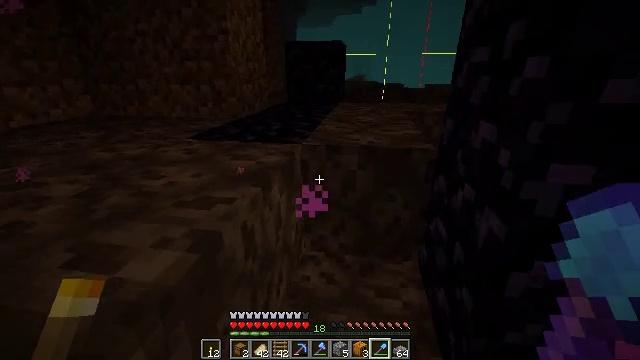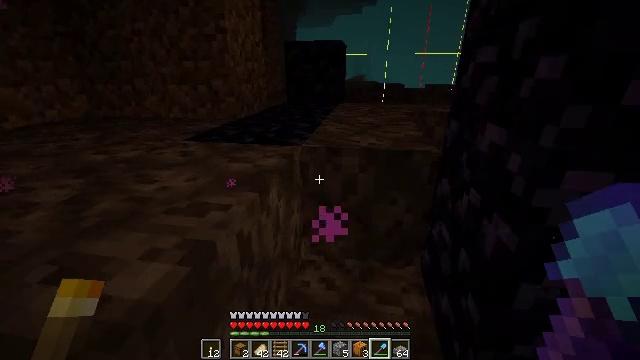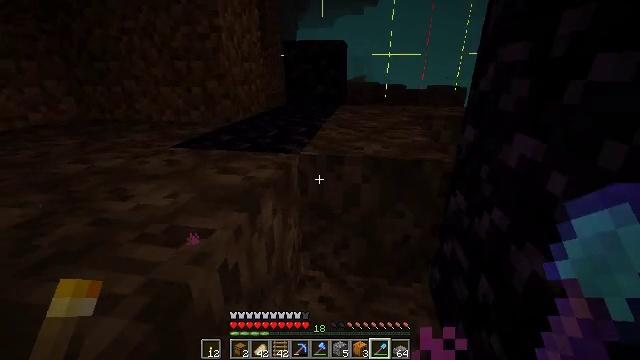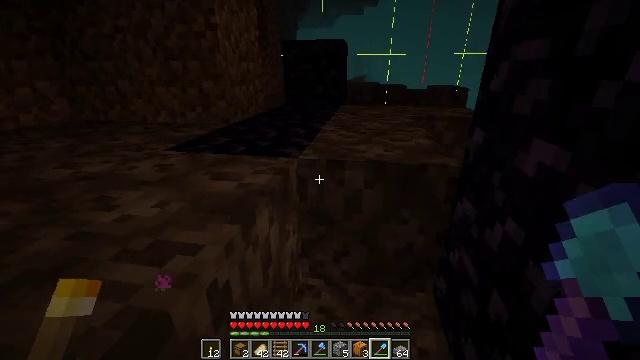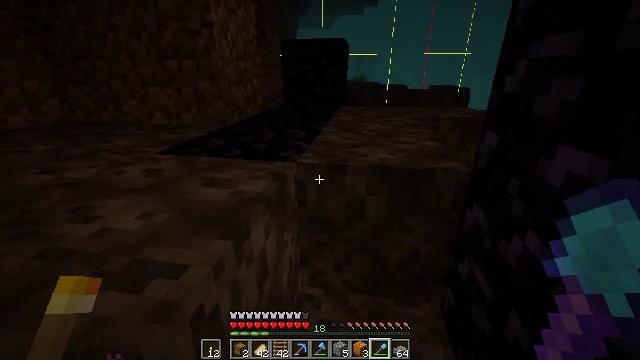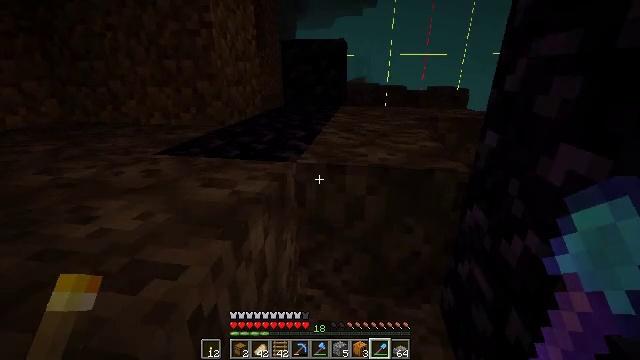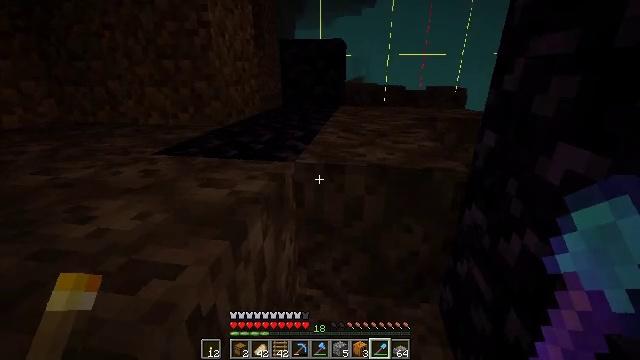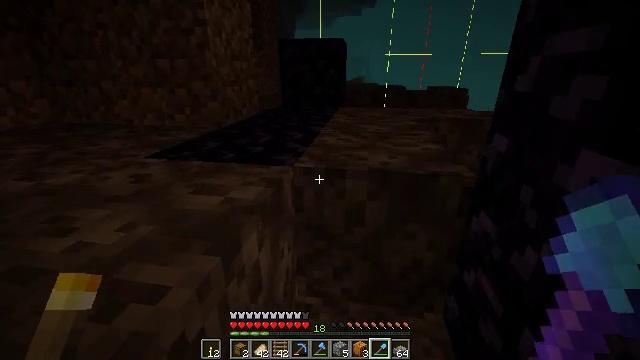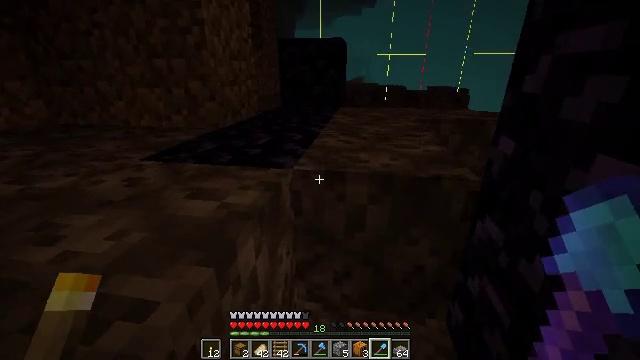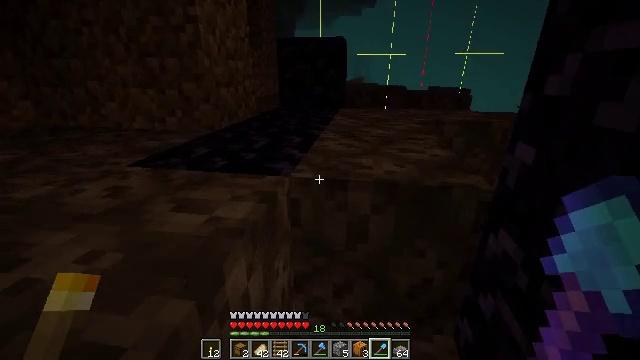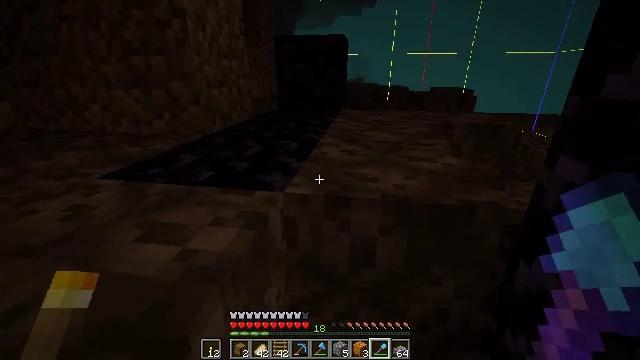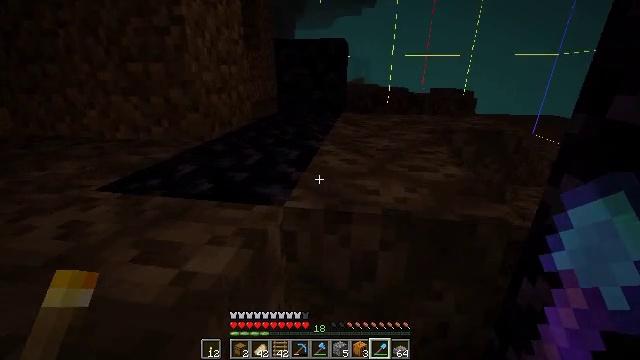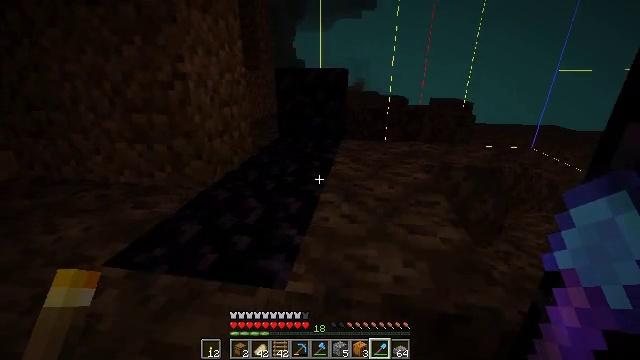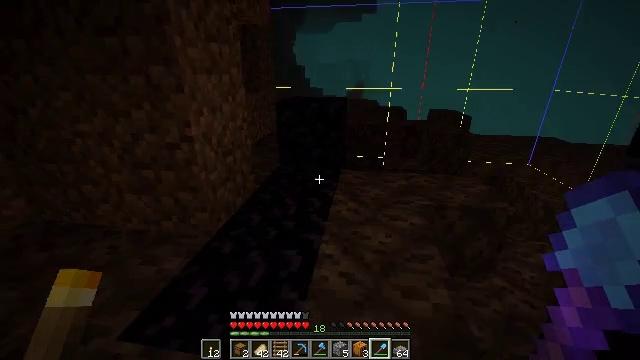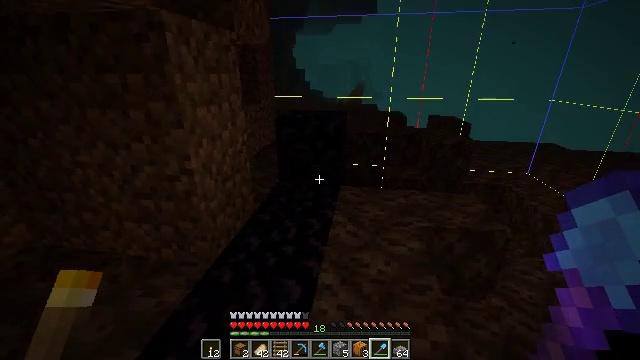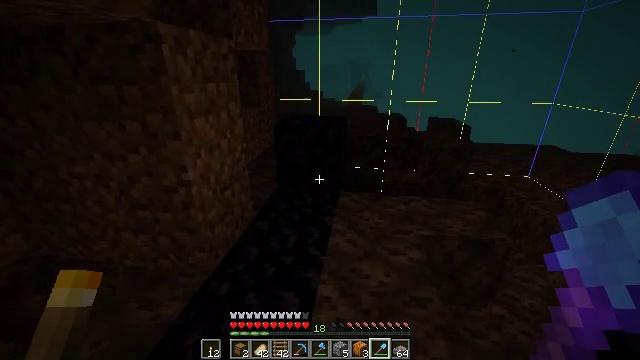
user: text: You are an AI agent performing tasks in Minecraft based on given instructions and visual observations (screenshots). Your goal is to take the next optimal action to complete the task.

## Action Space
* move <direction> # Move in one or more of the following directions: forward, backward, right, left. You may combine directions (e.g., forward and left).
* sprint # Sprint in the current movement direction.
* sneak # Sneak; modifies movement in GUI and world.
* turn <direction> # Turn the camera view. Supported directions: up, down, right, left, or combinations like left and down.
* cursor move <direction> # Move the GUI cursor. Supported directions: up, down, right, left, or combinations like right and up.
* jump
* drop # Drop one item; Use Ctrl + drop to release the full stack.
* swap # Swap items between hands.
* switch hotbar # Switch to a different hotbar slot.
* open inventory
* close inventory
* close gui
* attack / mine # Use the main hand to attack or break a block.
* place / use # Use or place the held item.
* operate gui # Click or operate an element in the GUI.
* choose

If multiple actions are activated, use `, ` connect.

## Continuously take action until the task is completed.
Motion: motion action
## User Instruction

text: Mine the soul sand in the Nether.
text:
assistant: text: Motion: move forward
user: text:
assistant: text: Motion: move forward
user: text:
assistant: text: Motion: move forward
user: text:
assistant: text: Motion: no_op
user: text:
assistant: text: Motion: no_op
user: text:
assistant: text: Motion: no_op
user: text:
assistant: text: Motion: move forward
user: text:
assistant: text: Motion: move forward
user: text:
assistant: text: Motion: move forward
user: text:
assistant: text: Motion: move forward
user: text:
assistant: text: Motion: move forward, jump
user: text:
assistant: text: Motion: move forward, jump
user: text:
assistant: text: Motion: move forward, jump
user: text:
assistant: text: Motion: move forward, jump
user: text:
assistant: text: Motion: move forward, jump
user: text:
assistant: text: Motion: move forward, jump
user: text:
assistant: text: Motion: move forward, jump
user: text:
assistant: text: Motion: move forward, turn right, jump
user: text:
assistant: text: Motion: move forward, turn right, jump
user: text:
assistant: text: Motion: move forward, turn right, jump
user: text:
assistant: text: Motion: move forward, jump
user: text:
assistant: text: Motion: move forward, turn right, jump
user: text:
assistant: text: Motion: move forward, turn right, jump
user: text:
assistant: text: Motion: move forward, turn right, jump
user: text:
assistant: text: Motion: move forward, turn right and down, jump
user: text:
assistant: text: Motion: move forward, turn right and down, jump
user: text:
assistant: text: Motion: move forward, turn right and down
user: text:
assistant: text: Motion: move forward, turn right and down
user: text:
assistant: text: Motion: move forward, turn right and down
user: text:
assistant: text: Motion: turn right and down